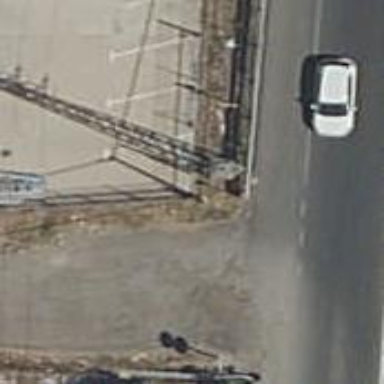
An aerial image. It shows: Power pole.